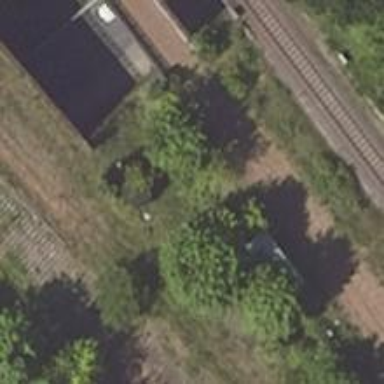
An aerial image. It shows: Abandoned railway.